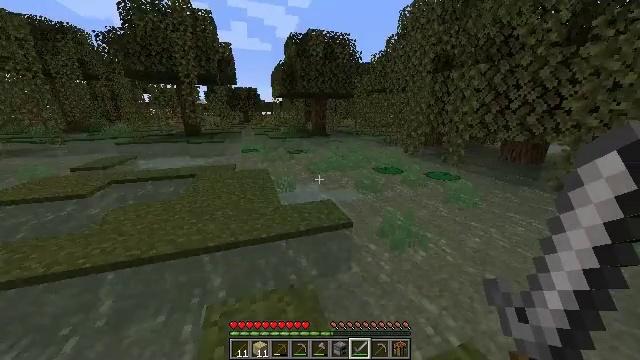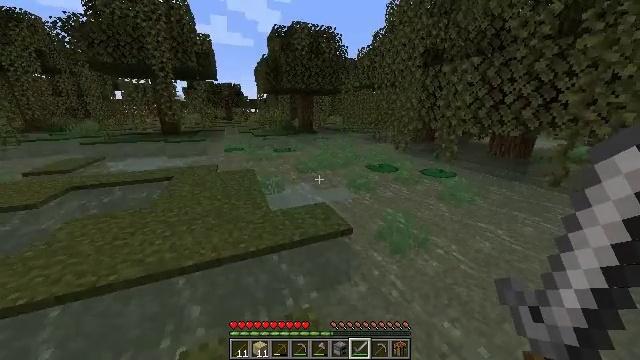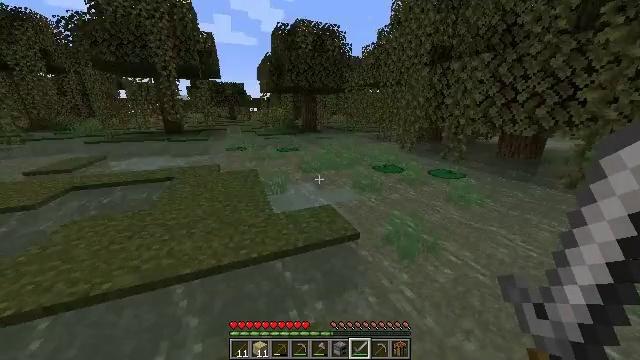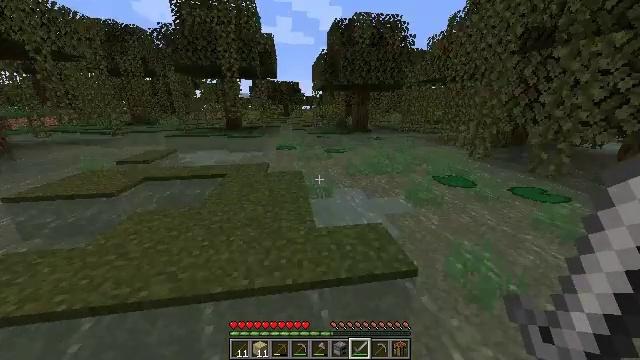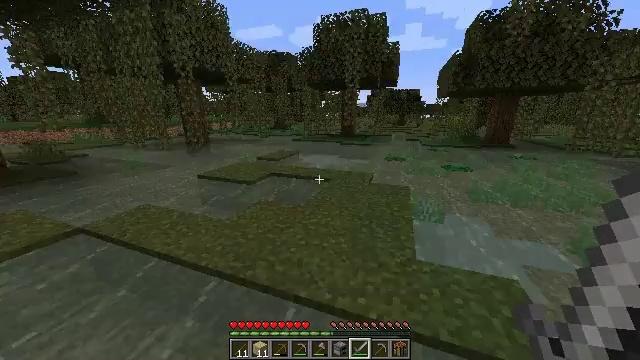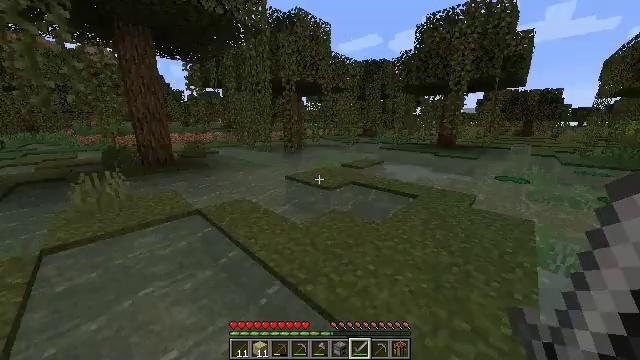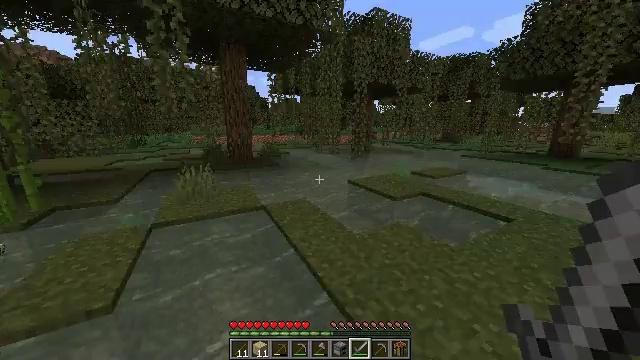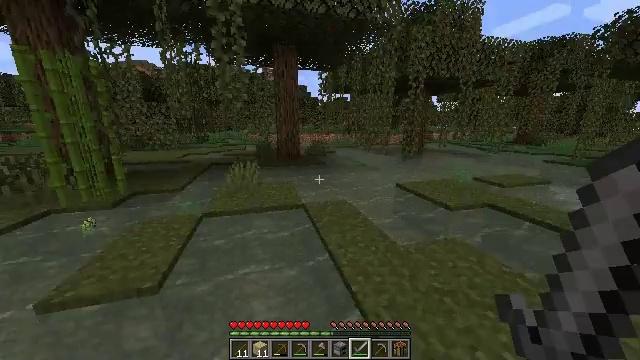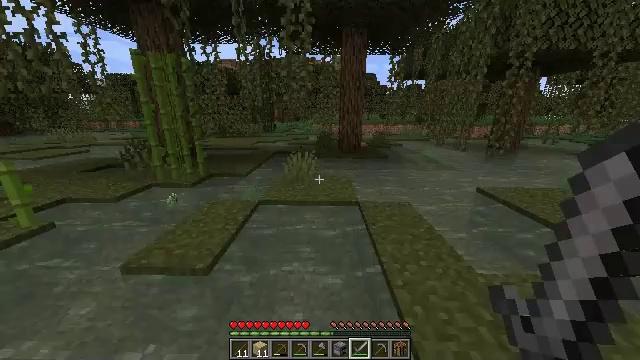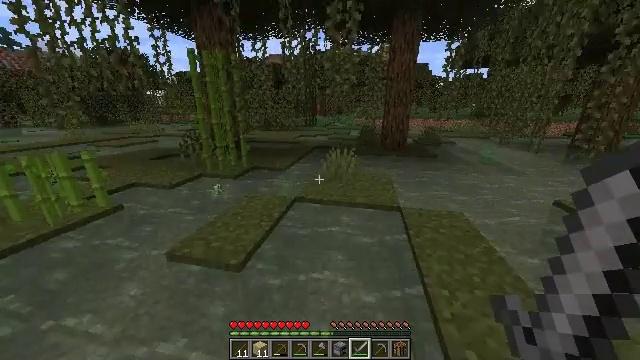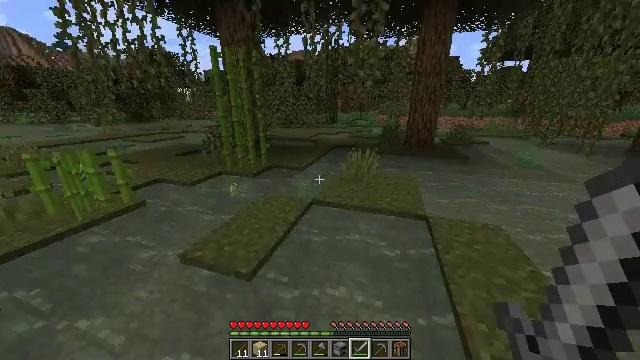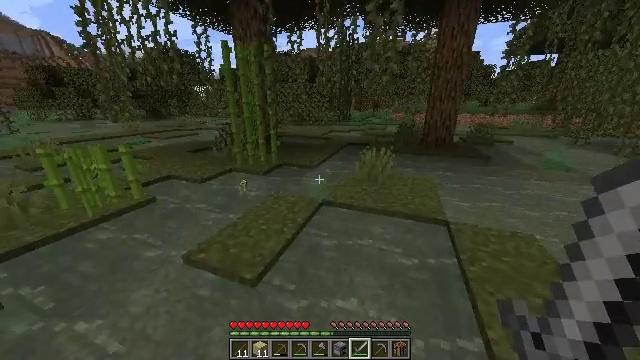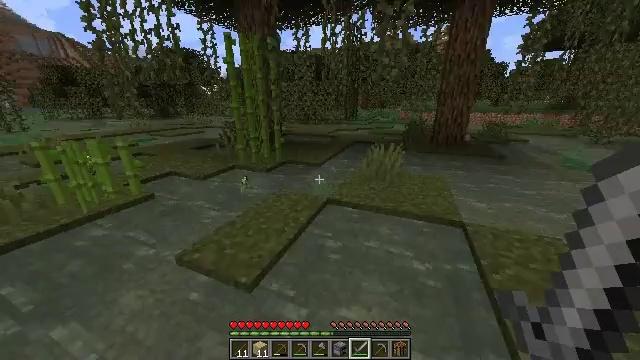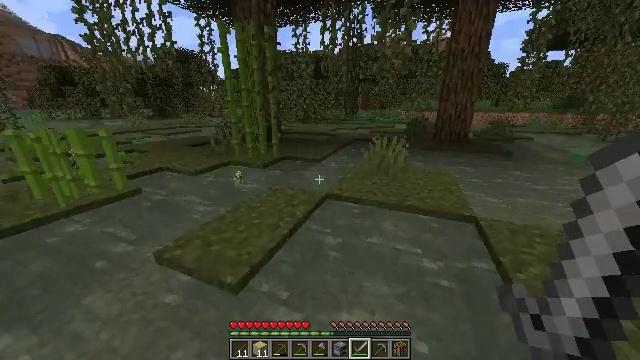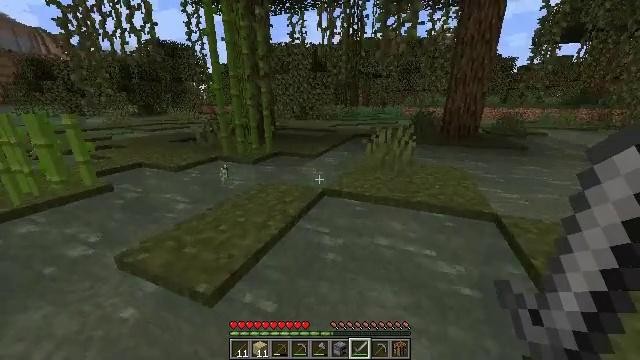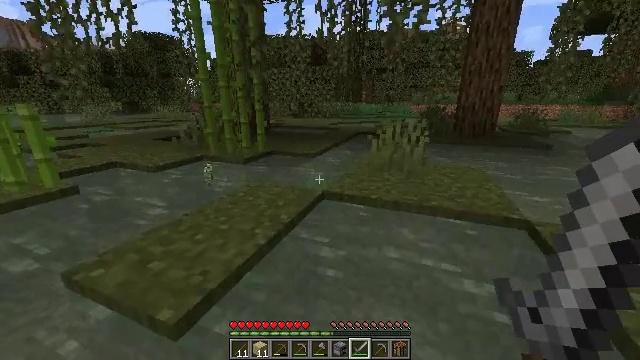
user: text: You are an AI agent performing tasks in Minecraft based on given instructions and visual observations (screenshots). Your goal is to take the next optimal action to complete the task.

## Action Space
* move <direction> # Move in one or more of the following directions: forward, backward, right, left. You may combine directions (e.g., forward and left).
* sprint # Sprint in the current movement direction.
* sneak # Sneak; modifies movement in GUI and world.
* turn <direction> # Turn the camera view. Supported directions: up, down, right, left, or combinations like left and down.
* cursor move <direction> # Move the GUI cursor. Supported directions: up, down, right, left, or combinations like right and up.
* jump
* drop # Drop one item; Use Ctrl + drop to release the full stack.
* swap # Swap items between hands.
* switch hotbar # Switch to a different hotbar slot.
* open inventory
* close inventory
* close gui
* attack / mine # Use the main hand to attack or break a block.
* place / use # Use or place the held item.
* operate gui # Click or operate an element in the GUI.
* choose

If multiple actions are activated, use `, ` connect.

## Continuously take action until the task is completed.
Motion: motion action
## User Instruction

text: Mine the sugar cane near rivers.
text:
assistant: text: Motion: move forward, sprint, turn right
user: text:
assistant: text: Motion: move forward, sprint
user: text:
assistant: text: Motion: move forward, sprint, turn left
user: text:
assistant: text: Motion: move forward, sprint, turn left and up
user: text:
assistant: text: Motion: move forward, sprint, turn left and up
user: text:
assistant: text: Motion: move forward, sprint, turn left
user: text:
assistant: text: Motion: move forward, sprint, turn left
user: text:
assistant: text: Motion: move forward, sprint, turn left and down
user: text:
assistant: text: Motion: move forward, sprint, turn left and down
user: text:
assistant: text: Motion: move forward, sprint, turn left
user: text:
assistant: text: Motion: move forward, sprint, turn left
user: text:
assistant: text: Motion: move forward, sprint, turn left
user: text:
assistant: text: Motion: move forward, sprint, jump
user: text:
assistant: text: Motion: move forward, sprint, jump
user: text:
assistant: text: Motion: move forward, sprint, jump
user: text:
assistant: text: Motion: move forward, sprint, jump
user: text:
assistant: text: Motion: move forward, sprint, jump
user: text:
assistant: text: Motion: move forward, sprint, turn left, jump
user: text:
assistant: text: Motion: move forward, sprint, turn left and up, jump
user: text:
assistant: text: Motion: move forward, sprint, turn left and up, jump
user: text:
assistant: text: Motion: move forward, sprint, turn left, jump
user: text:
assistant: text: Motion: move forward, sprint, turn left, jump
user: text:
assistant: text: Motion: move forward, sprint, turn left, jump
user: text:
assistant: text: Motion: move forward, sprint, turn left, jump
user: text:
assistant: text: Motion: move forward, sprint, jump
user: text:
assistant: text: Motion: move forward, sprint, turn right, jump
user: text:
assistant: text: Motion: move forward, sprint, turn right and up, jump
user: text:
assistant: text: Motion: move forward, sprint, jump
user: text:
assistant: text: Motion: move forward, sprint, jump
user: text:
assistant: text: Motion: move forward, sprint, turn right, jump